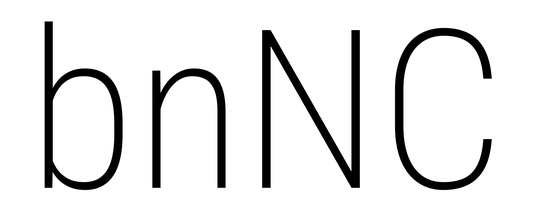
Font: Roboto_Condensed_ExtraLight